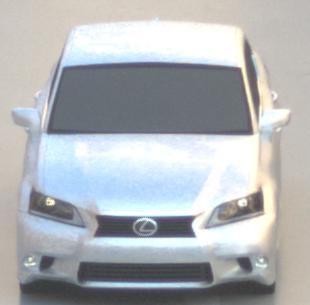
Make: Lexus
Model: GS 250
Detailed model: GS (L10)
Model produced from: 2012/06
Model produced until: 2013/12
Doors: 4
Color: white
Road condition: wet road
Daytime: morning or afternoon
Contrast: low contrast